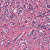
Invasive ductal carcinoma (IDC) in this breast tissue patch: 1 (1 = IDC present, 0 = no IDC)